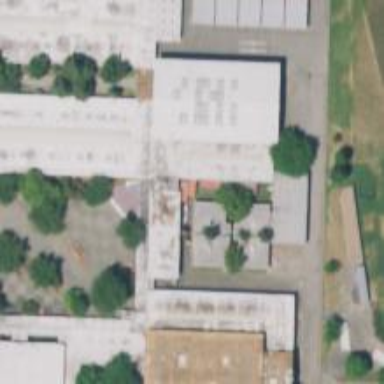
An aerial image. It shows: School building.